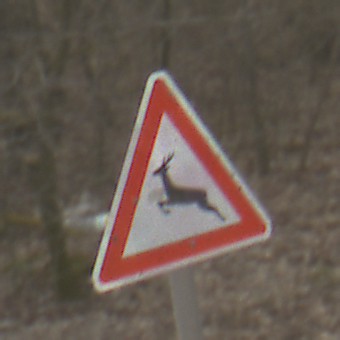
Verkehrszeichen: WildwechselRechts
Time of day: MorningAfternoon
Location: Outdoor (Nature)
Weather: PartlyCloudy
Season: Winter
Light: Natural